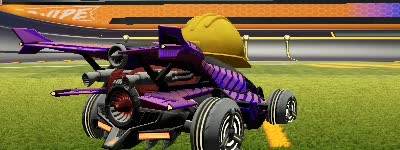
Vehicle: aftershock